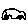
Label: car